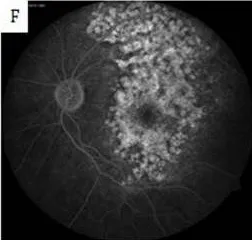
E, F) Hyperfluorescence observed at macula and surrounding macular region in fundus fluorescein angiography (FFA).
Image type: ophthalmic_imaging (ophthalmic_angiography)